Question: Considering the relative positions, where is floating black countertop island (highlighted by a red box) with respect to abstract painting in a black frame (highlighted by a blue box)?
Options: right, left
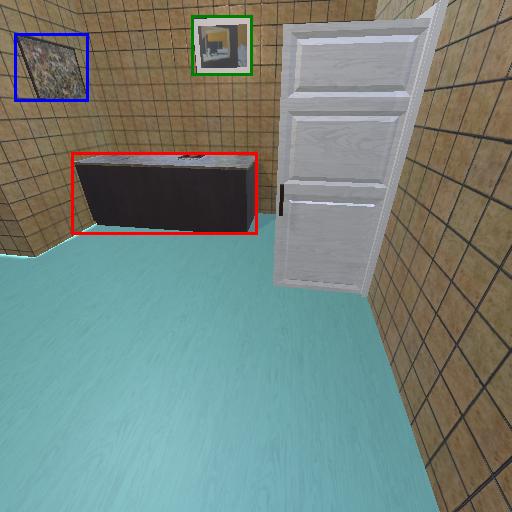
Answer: right